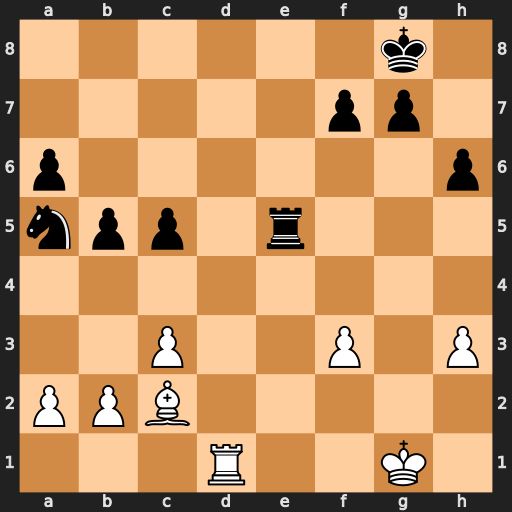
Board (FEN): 6k1/5pp1/p6p/npp1r3/8/2P2P1P/PPB5/3R2K1
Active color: w
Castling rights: -
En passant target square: -
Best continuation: Rd8+ Re8 Rxe8#